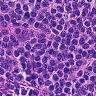
Metastatic tissue present: no